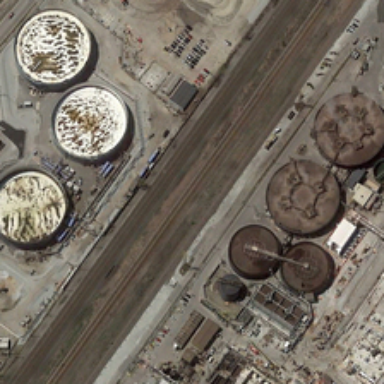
Several storage tanks are in two sides of railways .